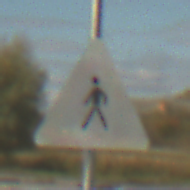
Verkehrszeichen: FussgaengerRechts
Umgebung: Outdoor, RoadRail
Tageszeit: MorningAfternoon
Wetter: PartlyCloudy
Licht: Natural
Jahreszeit: NotSpecified
Kontrast: HighContrast